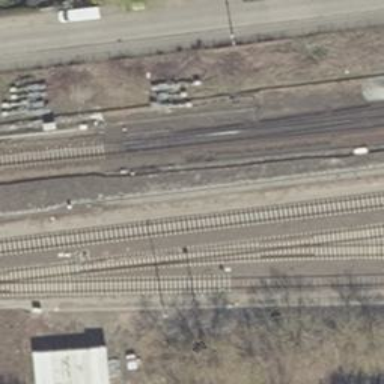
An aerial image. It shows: Railway switch.